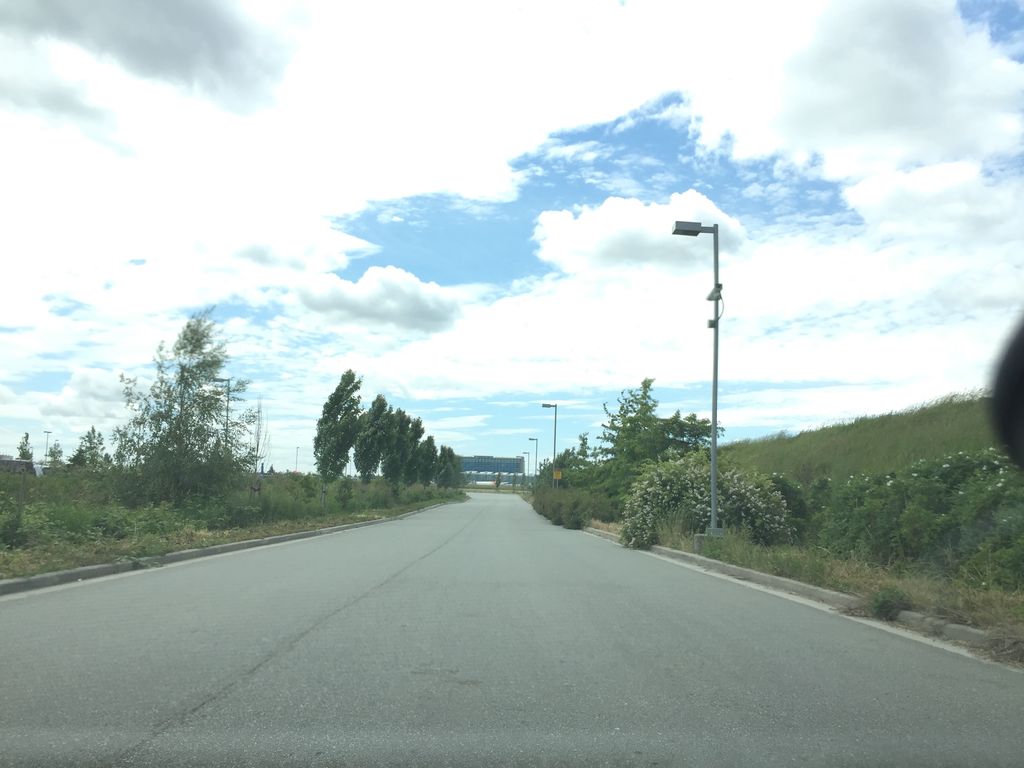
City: vancouver